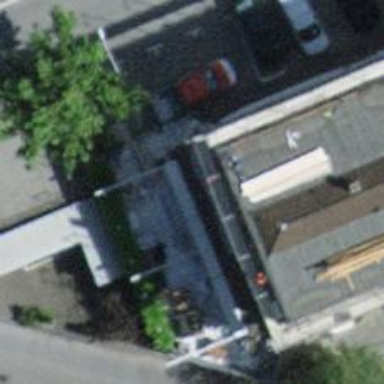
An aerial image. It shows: Restaurant.